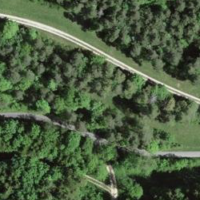
EUNIS habitat code: 41
Species observed at this site:
Barbarea vulgaris
Potentilla verna
Sedum acre